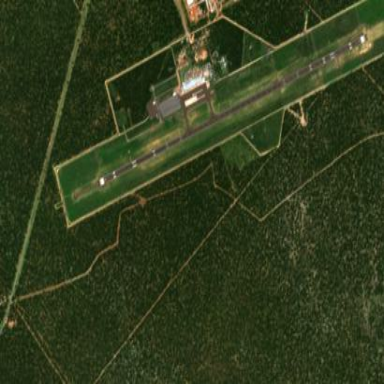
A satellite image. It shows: Public aerodrome or airport.